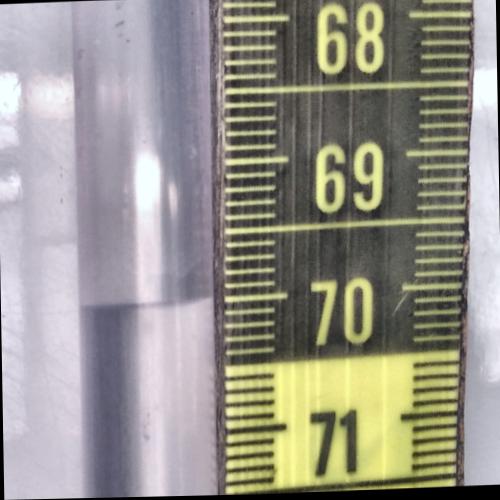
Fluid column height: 70.0 cm